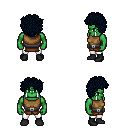
a pixel art fantasy rpg character, male body template, orc, green skin, leather chest armor, white pants, raven curly afro hairstyle, black shoes, four views (front, back, left, right), 2x2 character sprite sheet, small pixel art, hard edges, no anti-aliasing